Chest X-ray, AP view. Patient: 53 years old, sex M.
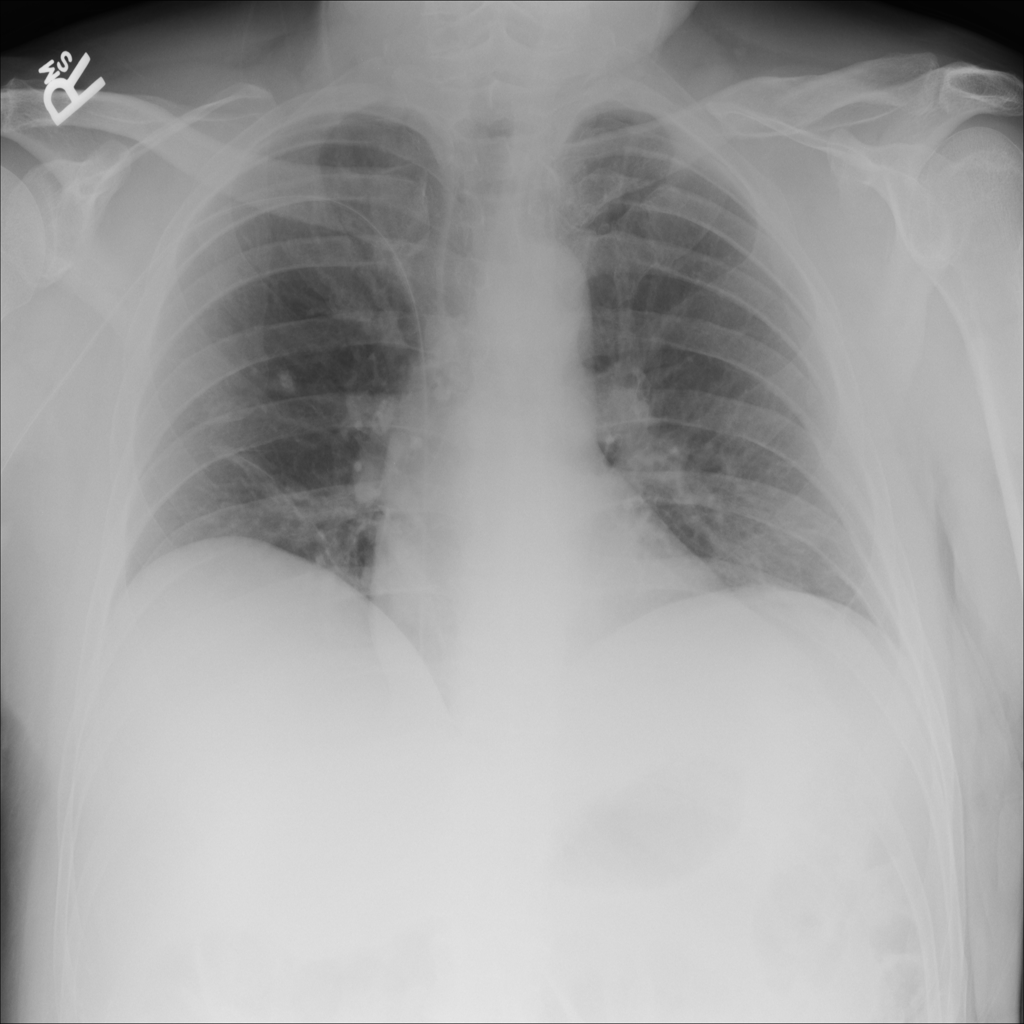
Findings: Atelectasis, Nodule